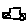
Label: car